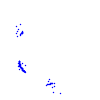
Particle: kaon